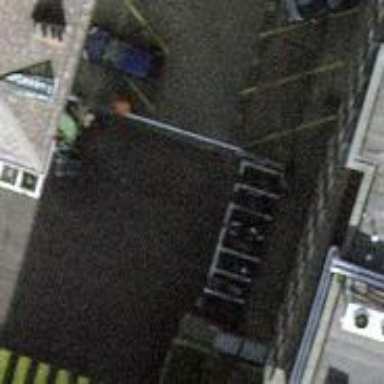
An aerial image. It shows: Lift gate barrier.